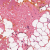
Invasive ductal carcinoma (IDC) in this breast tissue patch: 0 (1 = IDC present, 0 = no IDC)